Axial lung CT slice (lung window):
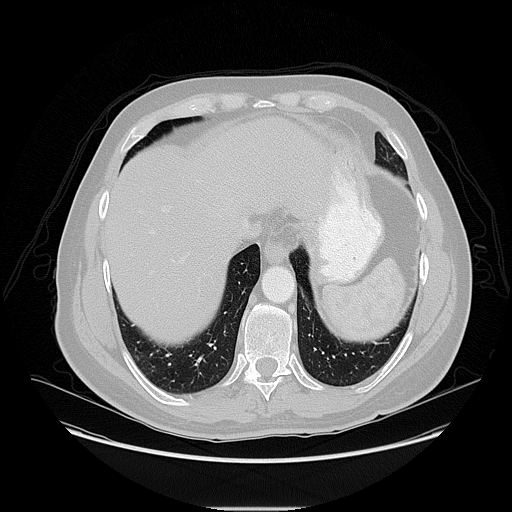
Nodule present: no